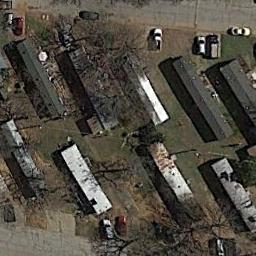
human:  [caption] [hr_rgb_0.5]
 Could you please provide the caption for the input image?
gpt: There are many buildings of different shapes and sizes in the mobile home parks .

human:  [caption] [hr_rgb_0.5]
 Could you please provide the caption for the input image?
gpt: A wood is next to the mobile home park .

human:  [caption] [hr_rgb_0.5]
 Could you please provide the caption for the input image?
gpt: The mobile home park is on the grass next to the road .

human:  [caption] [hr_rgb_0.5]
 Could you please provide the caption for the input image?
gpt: The mobile home park has some neatly arranged mobile homes and bare trees .

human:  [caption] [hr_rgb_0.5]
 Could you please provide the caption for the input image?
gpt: There are some buildings and withered trees in the mobile home park .